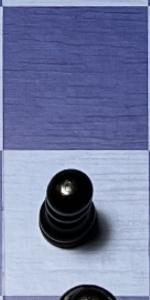
Label: Pawn_Black